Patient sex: M
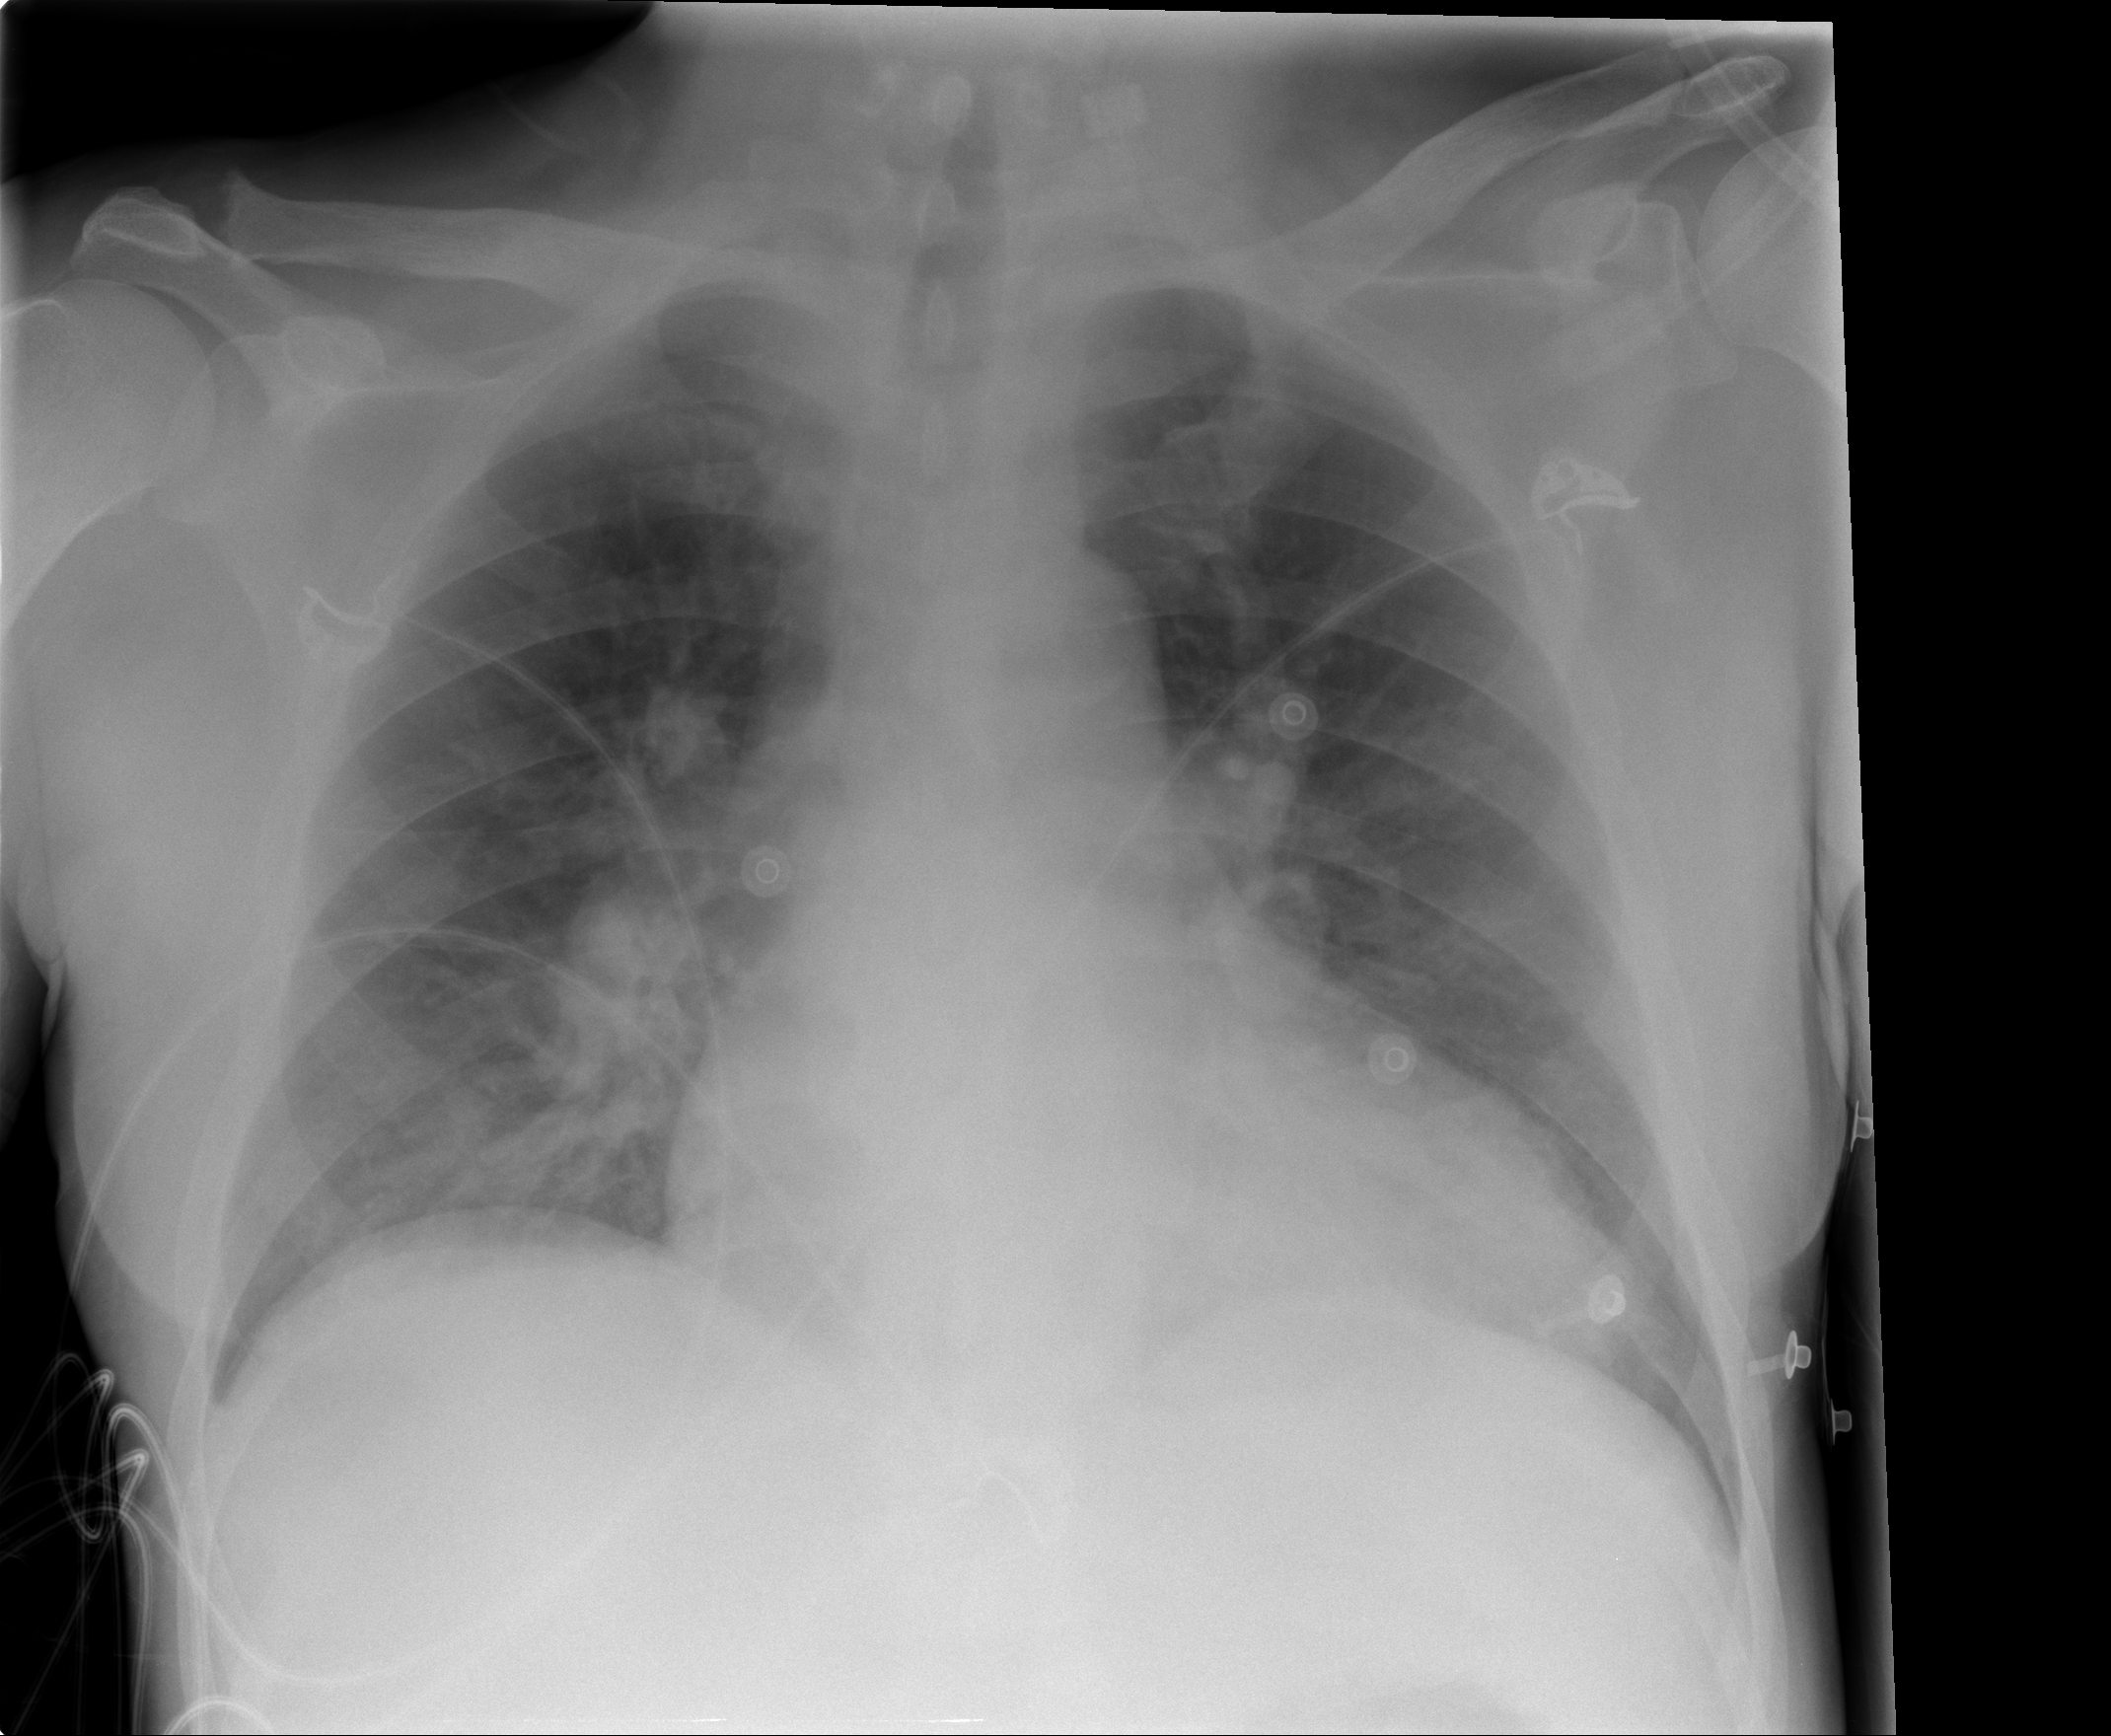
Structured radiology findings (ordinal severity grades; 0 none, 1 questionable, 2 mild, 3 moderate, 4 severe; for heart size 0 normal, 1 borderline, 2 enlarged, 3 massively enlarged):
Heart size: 2
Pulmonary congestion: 2
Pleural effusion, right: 0
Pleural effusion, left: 0
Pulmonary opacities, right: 0
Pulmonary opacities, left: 0
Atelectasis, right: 0
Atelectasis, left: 0